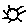
Label: sun